Field crop: maize
Growth stage: 2
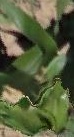
Species: maize